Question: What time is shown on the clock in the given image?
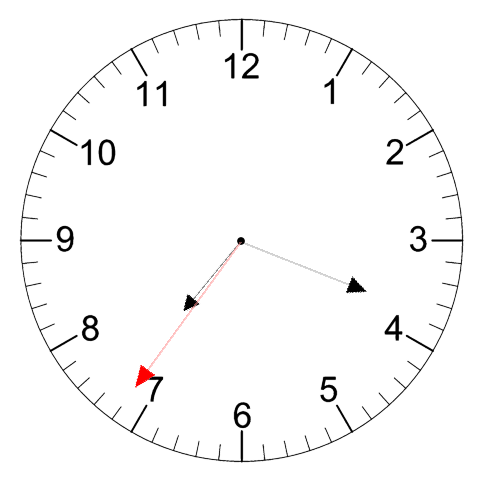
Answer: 07:18:36